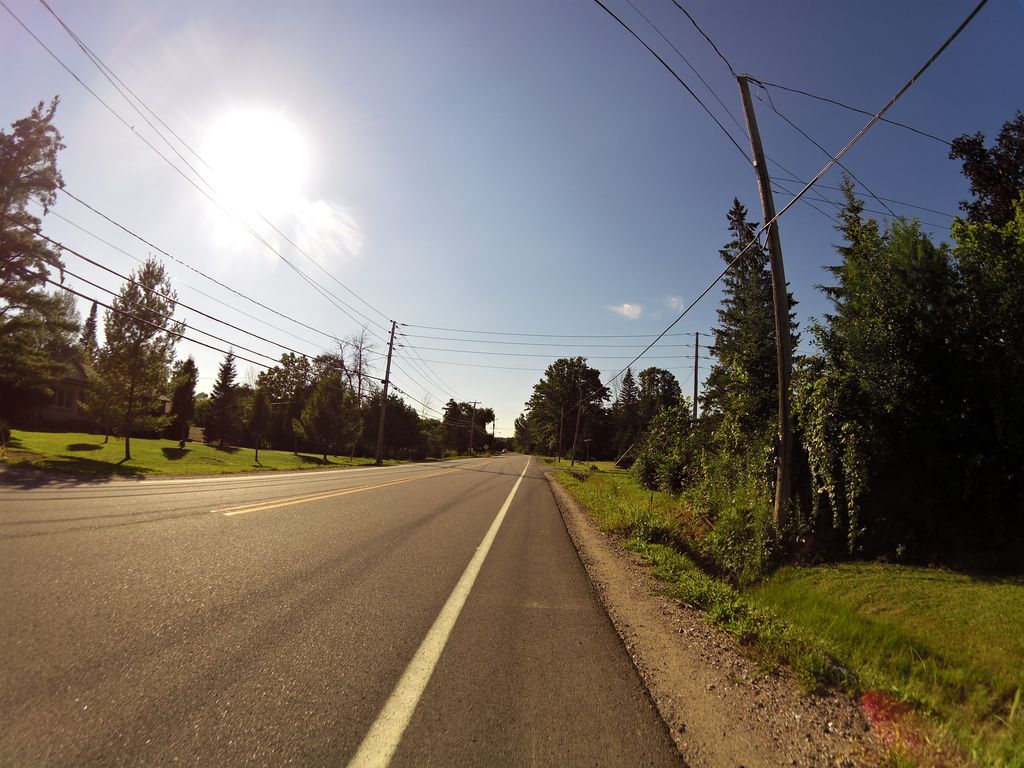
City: ottawa-gatineau